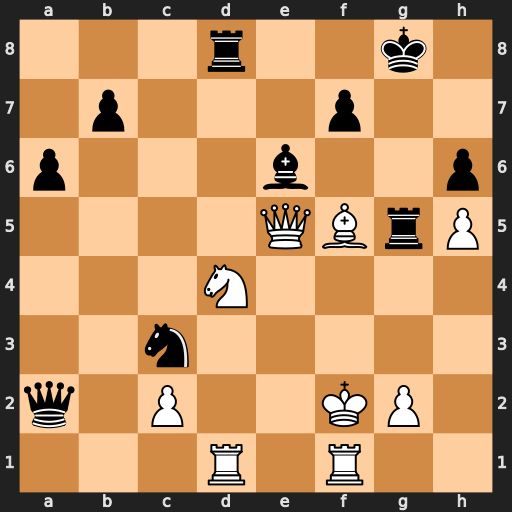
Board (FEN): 3r2k1/1p3p2/p3b2p/4QBrP/3N4/2n5/q1P2KP1/3R1R2
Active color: w
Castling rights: -
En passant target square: -
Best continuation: Nxe6 Nxd1+ Rxd1 Re8 Bh7+ Kxh7 Nxg5+ hxg5 Qxe8